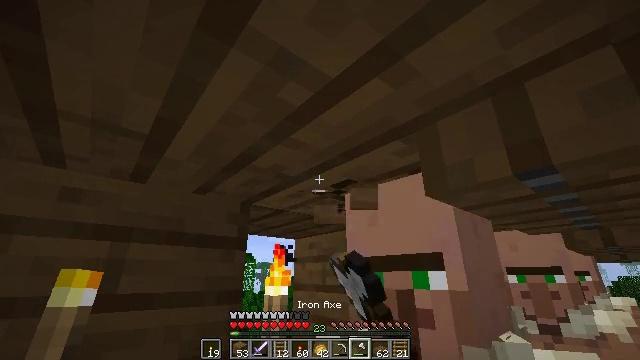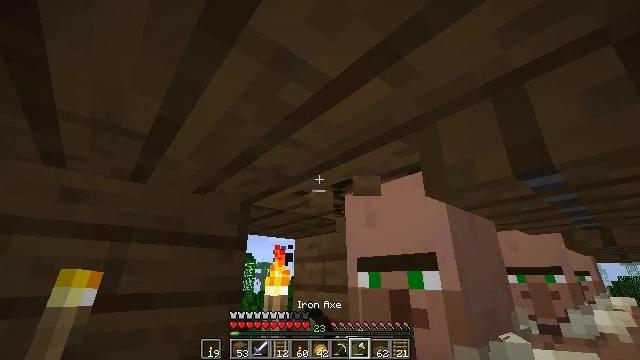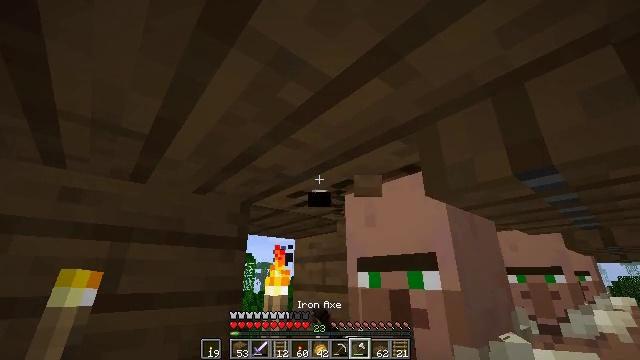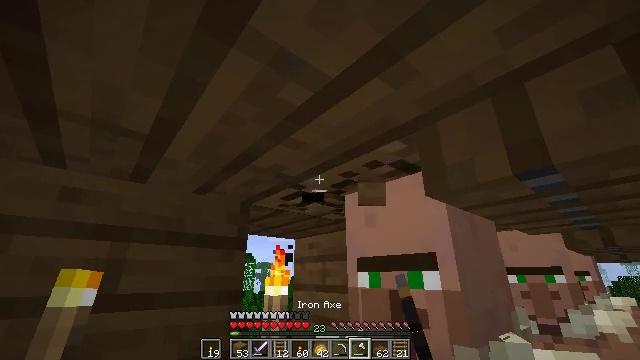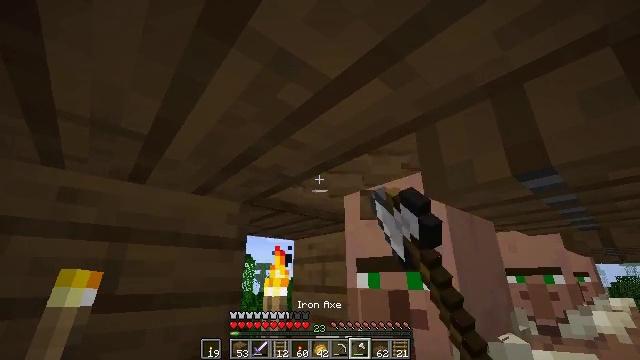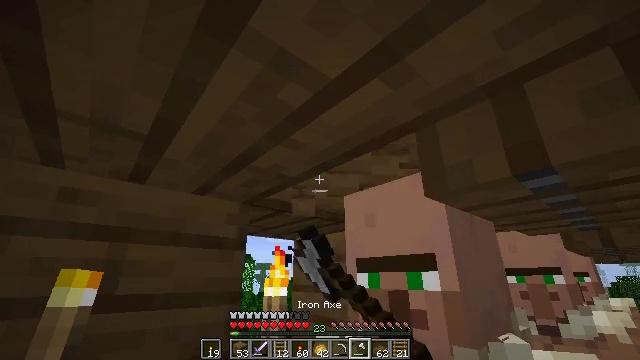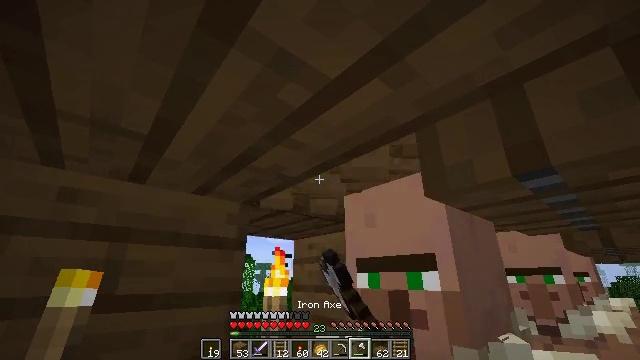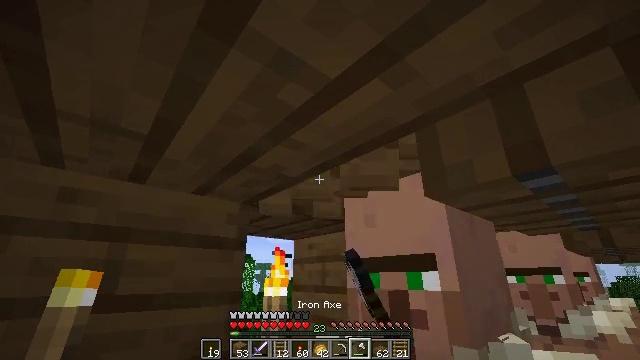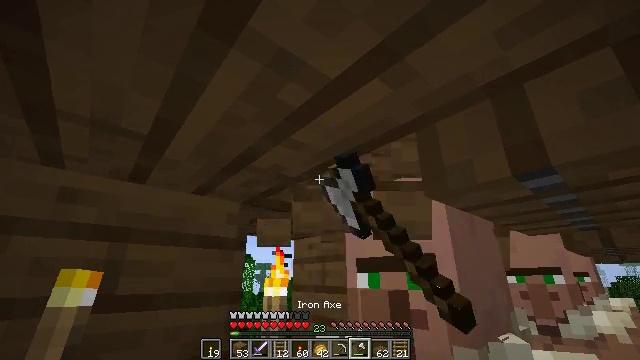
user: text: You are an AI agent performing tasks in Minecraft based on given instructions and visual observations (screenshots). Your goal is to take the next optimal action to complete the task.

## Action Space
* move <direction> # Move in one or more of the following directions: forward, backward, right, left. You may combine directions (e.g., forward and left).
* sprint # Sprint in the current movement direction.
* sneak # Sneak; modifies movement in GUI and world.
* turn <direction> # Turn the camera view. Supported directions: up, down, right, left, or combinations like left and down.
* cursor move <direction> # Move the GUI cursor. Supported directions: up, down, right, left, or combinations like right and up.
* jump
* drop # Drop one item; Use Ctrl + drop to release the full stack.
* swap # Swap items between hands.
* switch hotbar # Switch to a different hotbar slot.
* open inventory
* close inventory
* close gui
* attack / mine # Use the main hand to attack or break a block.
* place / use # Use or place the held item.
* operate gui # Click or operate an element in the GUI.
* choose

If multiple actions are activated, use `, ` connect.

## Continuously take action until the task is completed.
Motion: motion action
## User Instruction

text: Harvest spruce planks for building.
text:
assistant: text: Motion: attack / mine
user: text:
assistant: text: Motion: attack / mine
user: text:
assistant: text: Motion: attack / mine
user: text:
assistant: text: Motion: attack / mine
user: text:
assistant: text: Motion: attack / mine
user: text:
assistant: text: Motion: attack / mine
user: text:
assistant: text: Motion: attack / mine
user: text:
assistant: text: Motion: attack / mine
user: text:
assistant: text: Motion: attack / mine